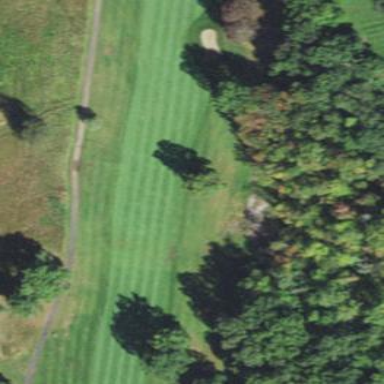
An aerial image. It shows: Golf fairway surrounded by grass.